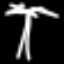
Label: palm tree